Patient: sex M, age 22
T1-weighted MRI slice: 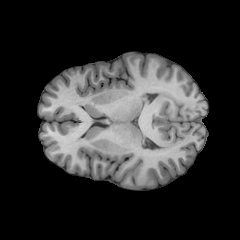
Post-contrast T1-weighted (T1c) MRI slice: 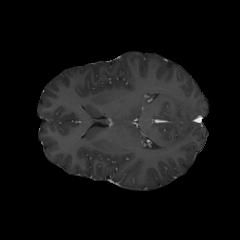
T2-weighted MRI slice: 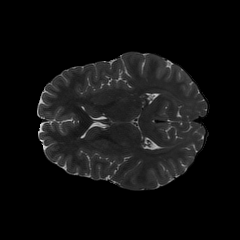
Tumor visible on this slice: no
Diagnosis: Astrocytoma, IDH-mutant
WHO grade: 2